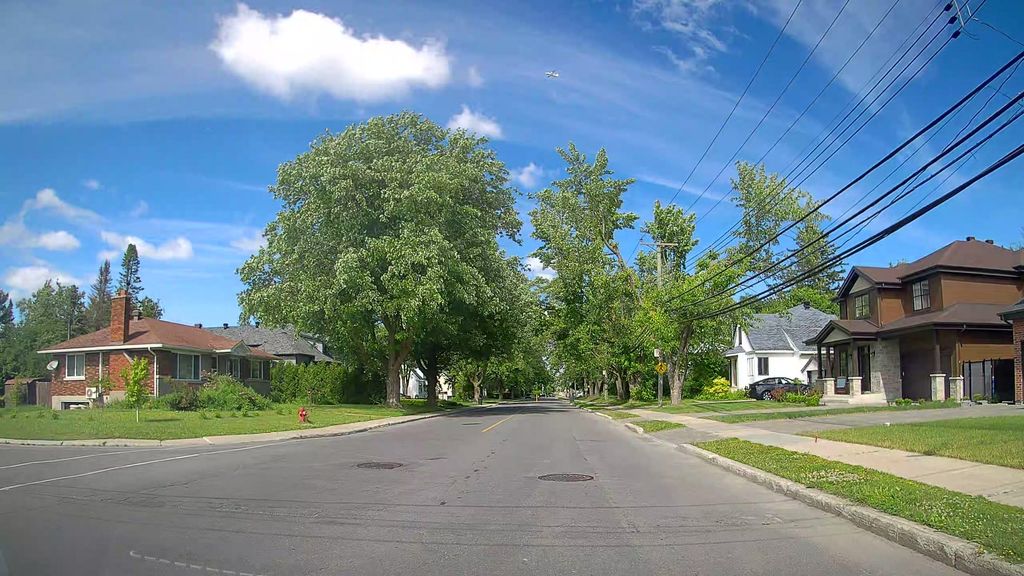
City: montreal